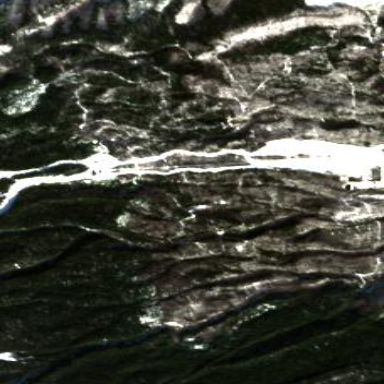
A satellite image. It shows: Area designated for winter sports.